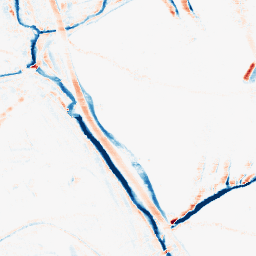
Category: morphological
Decomposition family: morphological_rect
Decomposition parameters: operation: average
width: 10
height: 5
Upsampling method: lanczos
Upsampling parameters: scale: 4
Upsampling scale: 4